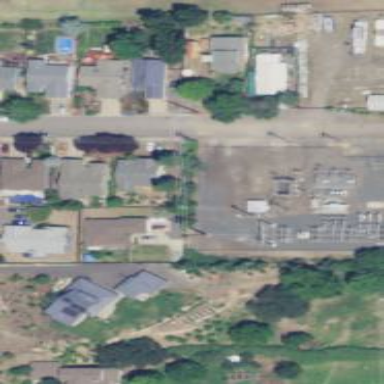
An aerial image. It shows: Distribution level power substation enclosed by fence.